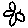
Label: flower